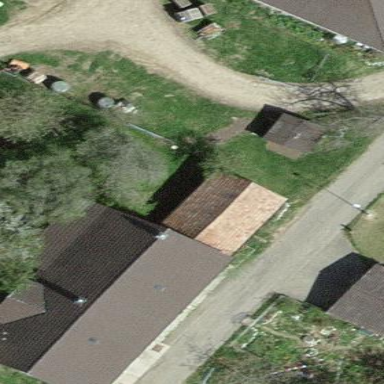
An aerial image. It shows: Farm building.